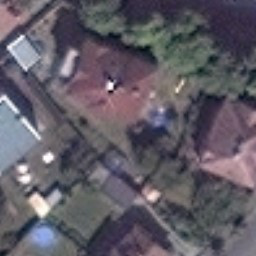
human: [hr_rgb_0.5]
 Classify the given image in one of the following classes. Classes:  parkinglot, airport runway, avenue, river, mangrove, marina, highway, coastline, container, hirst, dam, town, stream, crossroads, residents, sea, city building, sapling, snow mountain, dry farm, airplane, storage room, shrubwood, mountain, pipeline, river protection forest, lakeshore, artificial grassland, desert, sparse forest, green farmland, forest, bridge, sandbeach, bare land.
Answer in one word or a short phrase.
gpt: residents